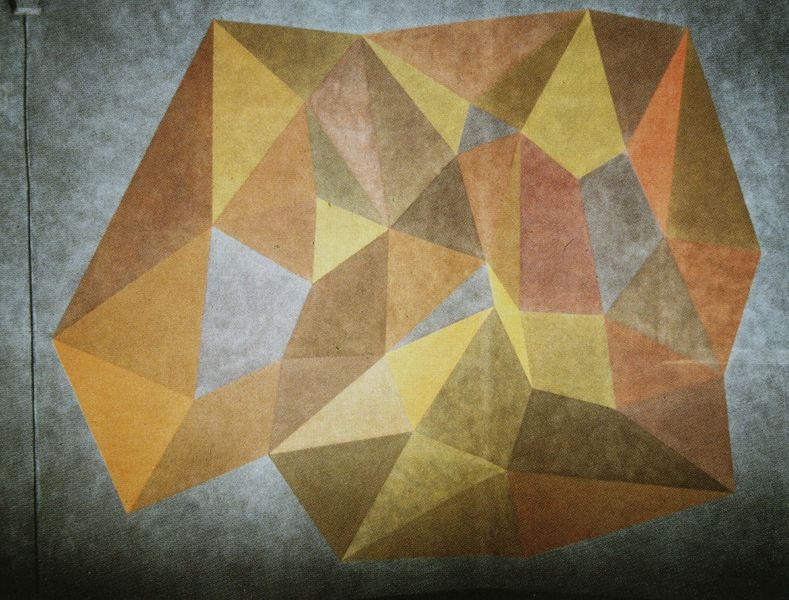
Titel: Installation Bienale Venedig - Complex forms
Künstler: Sol Lewitt
Schlagwörter: blau, gelb, grün, braun, grau, orange, rot, abstrakt, flächen, formen, form, geometrisch, wandbild, dreiecke, lewitt, vierecke, kristallin, sol